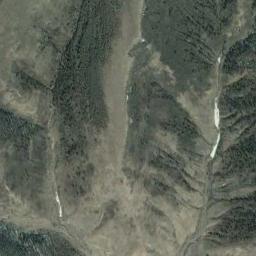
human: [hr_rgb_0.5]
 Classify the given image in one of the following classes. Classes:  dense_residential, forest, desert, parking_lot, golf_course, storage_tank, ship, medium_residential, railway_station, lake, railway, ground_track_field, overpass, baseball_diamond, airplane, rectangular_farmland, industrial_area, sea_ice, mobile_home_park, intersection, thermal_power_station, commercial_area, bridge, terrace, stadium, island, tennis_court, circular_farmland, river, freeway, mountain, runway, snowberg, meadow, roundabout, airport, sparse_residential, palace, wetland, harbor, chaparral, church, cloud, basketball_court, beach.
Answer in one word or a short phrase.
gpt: mountain